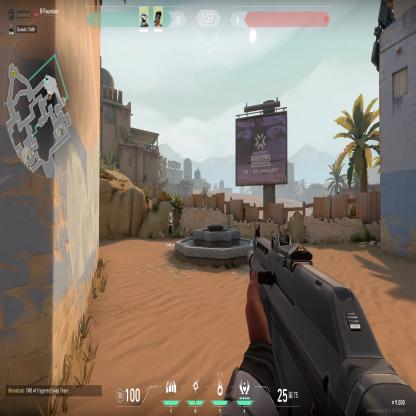
Label: teammate